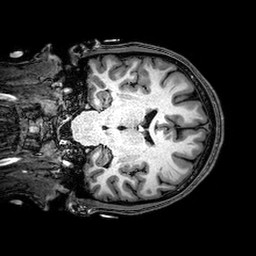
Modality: T1w
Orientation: coronal
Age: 21
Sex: male